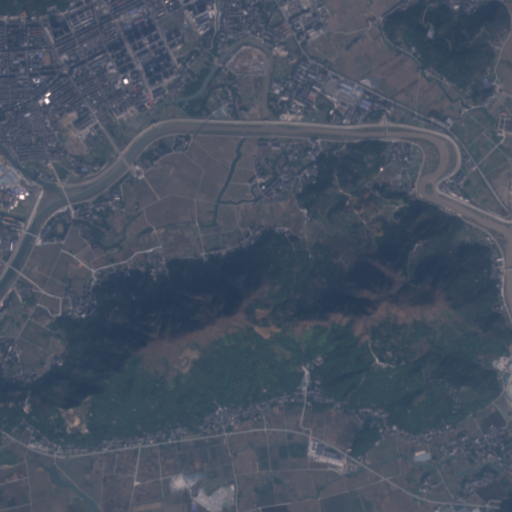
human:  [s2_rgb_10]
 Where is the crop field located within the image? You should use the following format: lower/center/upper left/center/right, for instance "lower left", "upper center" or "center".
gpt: The crop field is located in the upper right of the image.
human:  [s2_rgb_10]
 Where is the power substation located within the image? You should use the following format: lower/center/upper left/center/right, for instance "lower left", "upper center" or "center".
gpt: The power substation is located in the upper left of the image.
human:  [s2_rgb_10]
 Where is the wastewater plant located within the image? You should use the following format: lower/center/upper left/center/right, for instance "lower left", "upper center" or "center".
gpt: The wastewater plant is located in the upper right of the image.
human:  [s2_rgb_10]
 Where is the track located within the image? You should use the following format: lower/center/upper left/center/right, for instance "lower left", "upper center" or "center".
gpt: There is no track in the image.